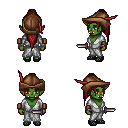
a pixel art fantasy rpg character, female body template, orc, green skin, white robe, metal pants, brunette extra-long topknot hairstyle, leather cap, leather bracers, ghillies, dagger, four views (front, back, left, right), 2x2 character sprite sheet, small pixel art, hard edges, no anti-aliasing